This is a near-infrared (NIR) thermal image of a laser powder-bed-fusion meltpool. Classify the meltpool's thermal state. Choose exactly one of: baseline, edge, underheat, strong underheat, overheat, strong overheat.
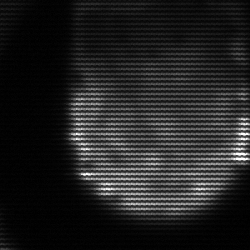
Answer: strong underheat